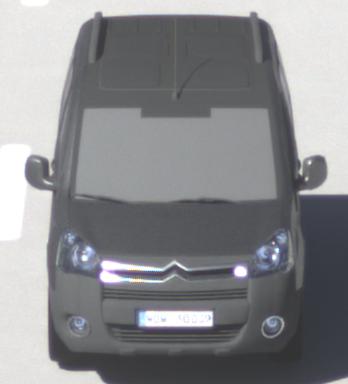
Make: Citroen
Model: Berlingo Kombi VTi 120
Detailed model: Berlingo (II) Kombi
Model produced from: 2009/12
Model produced until: 2012/03
Doors: 5
Color: gray
Road condition: dry road
Daytime: midday
Contrast: high contrast